Field crop: maize
Growth stage: 2
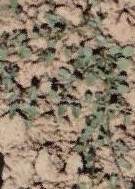
Species: convolvulus